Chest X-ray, AP view. Patient: 33 years old, sex M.
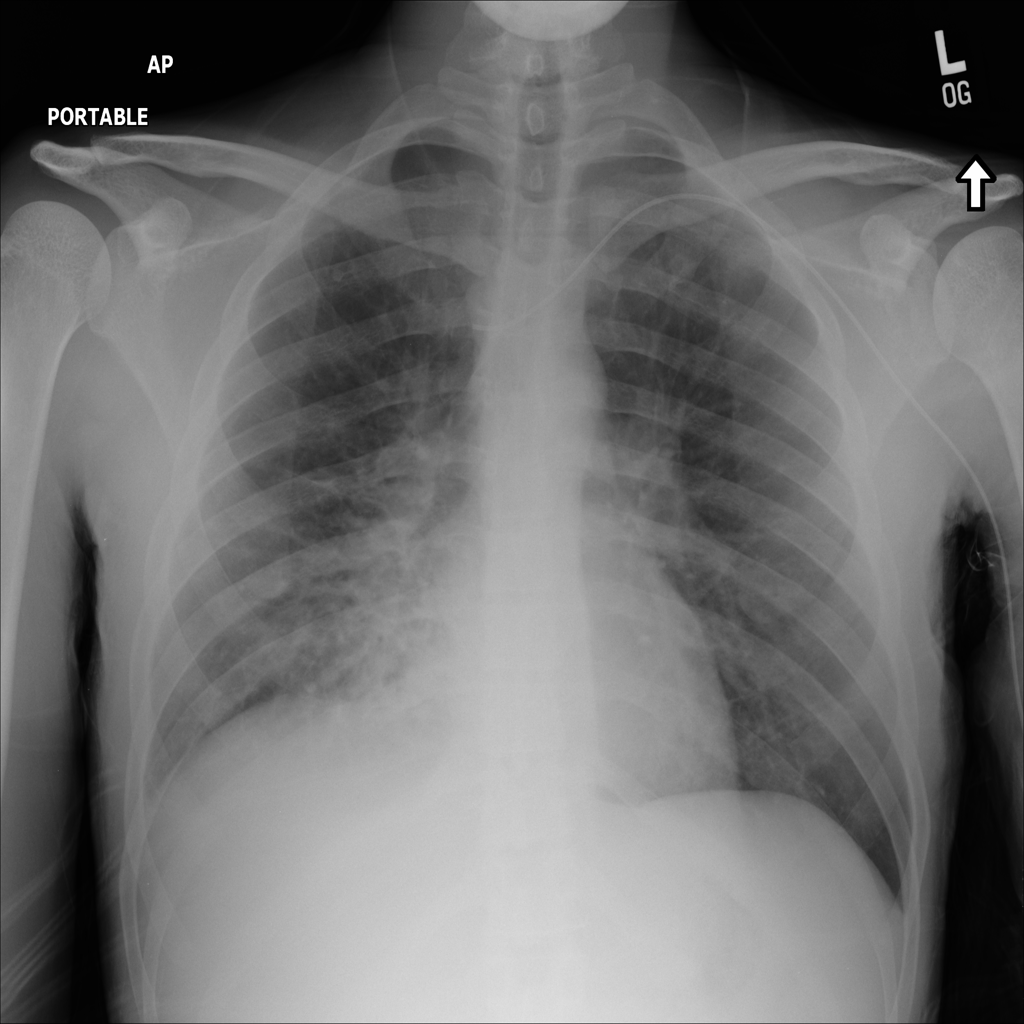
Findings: Infiltration